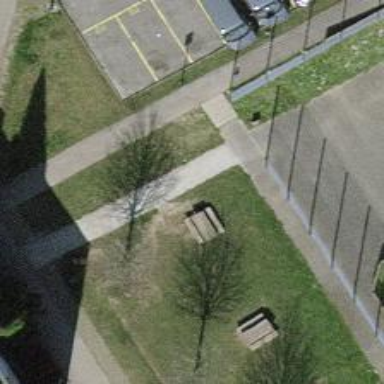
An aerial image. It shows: Picnic table located in leisure land area.